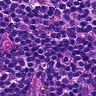
Metastatic tissue present: no